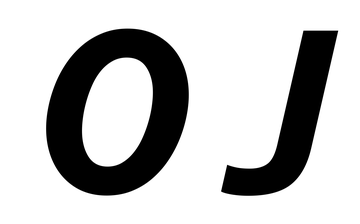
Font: InstrumentSans-Italic_Bold_Italic